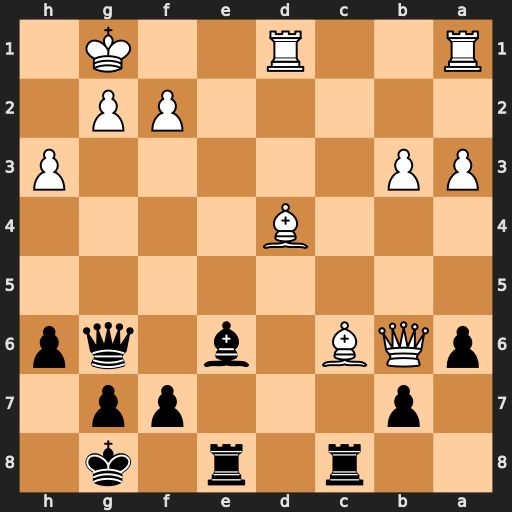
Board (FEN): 2r1r1k1/1p3pp1/pQB1b1qp/8/3B4/PP5P/5PP1/R2R2K1
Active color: b
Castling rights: -
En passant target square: -
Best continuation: Rxc6 Qa5 Bxh3